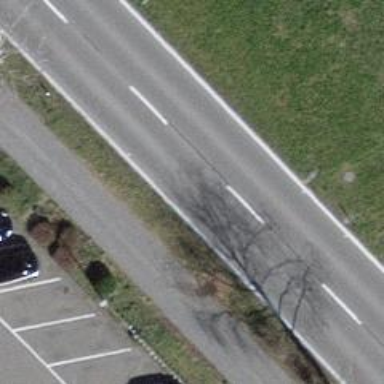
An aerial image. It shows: Avenue lined with trees.